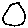
Label: circle